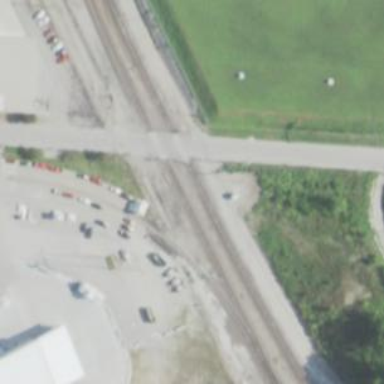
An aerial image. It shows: Level crossing along the railway.